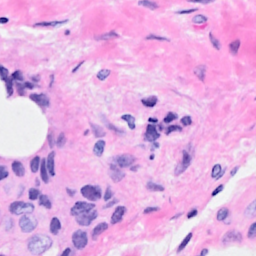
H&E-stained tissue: Breast